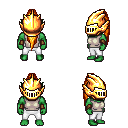
a pixel art fantasy rpg character, male body template, orc, green skin, white sleeveless shirt, white pants, light blonde extra-long topknot hairstyle, gold helm, cloth bracers, four views (front, back, left, right), 2x2 character sprite sheet, small pixel art, hard edges, no anti-aliasing